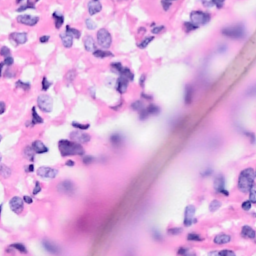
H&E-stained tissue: Breast